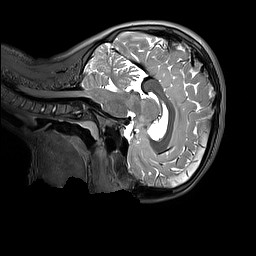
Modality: T2w
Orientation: sagittal
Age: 11
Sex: male
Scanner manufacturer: siemens
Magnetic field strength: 3 T
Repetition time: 3.2 s
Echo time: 0.408 s